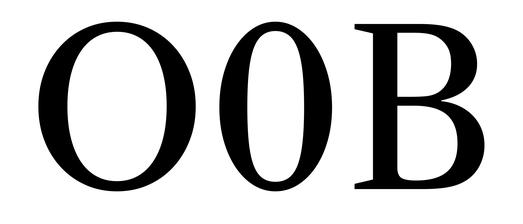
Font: LibreCaslonText_Regular